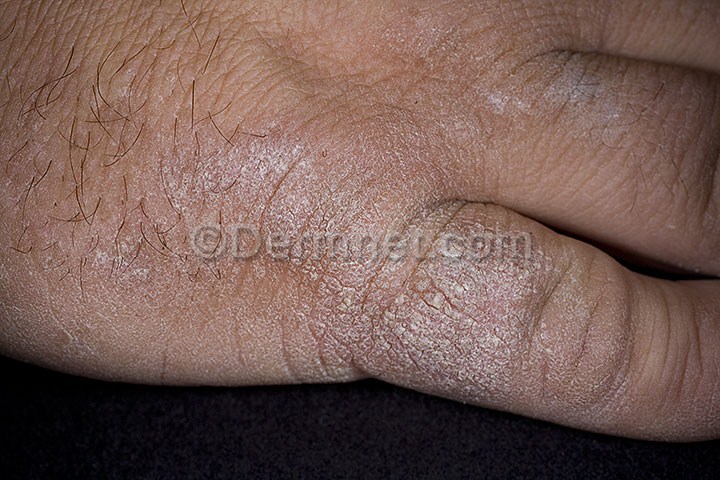
Disease: Eczema Photos